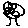
Label: tree